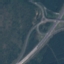
Land use / land cover: Highway